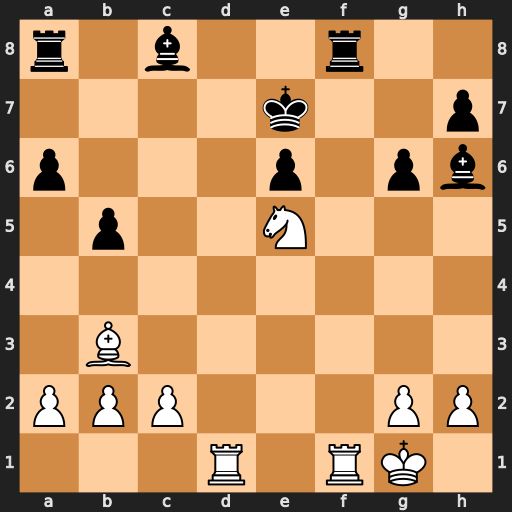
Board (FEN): r1b2r2/4k2p/p3p1pb/1p2N3/8/1B6/PPP3PP/3R1RK1
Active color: w
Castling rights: -
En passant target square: -
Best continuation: Nc6+ Ke8 Rd8#